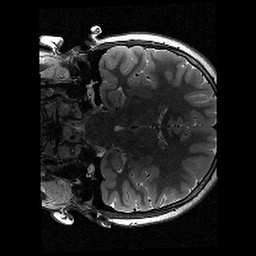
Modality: T2w
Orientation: coronal
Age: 11
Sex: female
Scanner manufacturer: siemens
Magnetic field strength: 3 T
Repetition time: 9.23 s
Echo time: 0.067 s